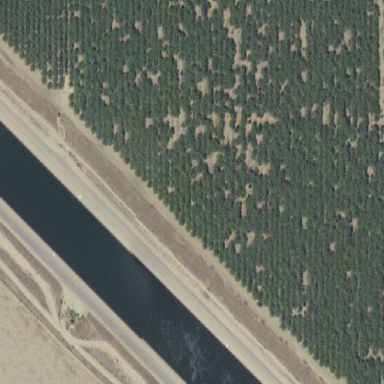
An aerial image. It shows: Orchard filled with almond trees.